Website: walmart
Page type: customer-info-address
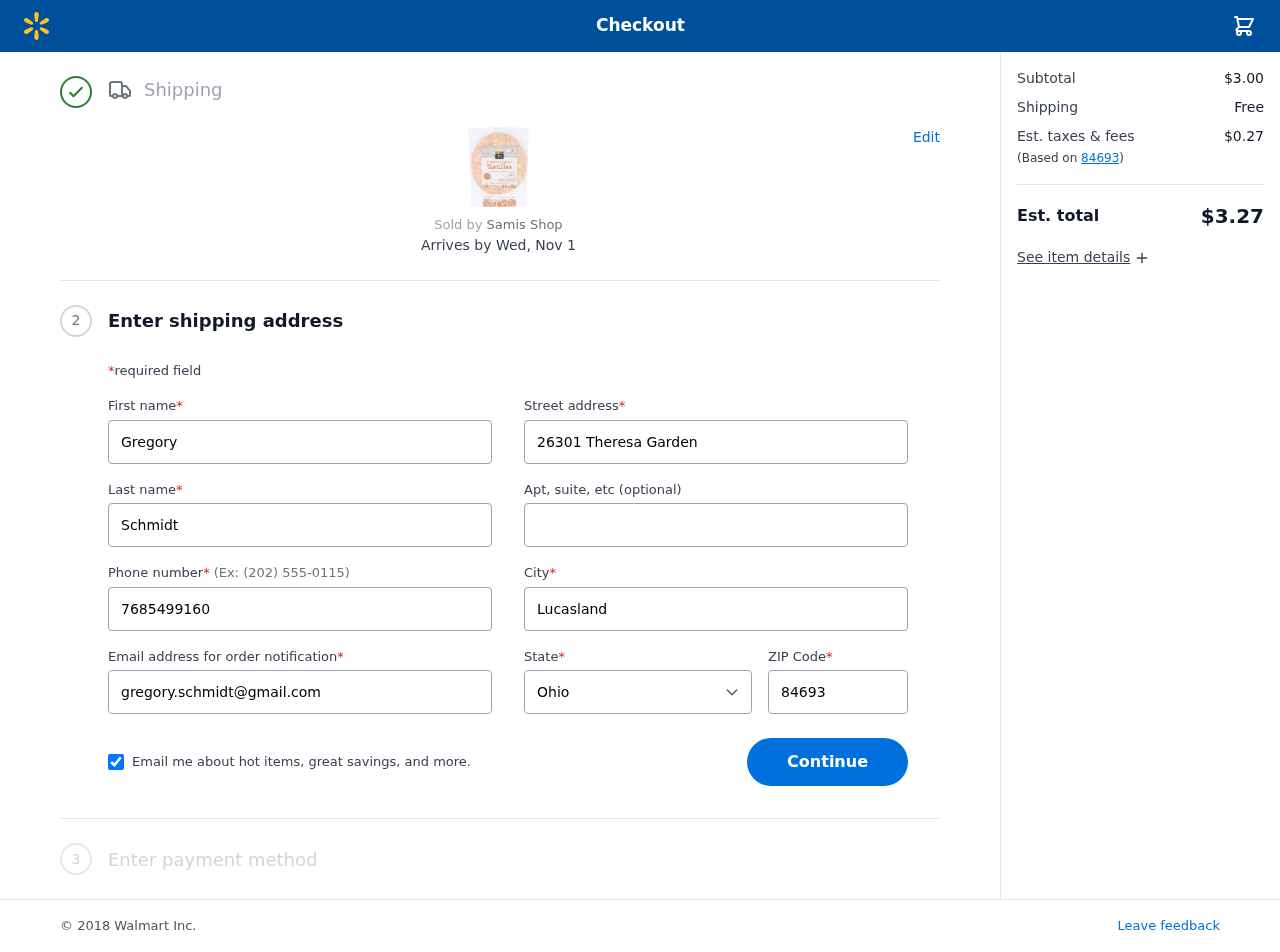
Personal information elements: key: PII_CITY
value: Lucasland
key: PII_EMAIL
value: gregory.schmidt@gmail.com
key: PII_FIRSTNAME
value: Gregory
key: PII_LASTNAME
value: Schmidt
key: PII_PHONE
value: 7685499160
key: PII_POSTCODE
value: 84693
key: PII_STATE
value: Ohio
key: PII_STREET
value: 26301 Theresa Garden
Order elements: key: ORDER_DELIVERY_DATE
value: Wed, Nov 1
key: ORDER_SUBTOTAL
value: $3.00
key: ORDER_SHIPPING_COST
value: Free
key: ORDER_TAX
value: $0.27
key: ORDER_TOTAL
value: $3.27